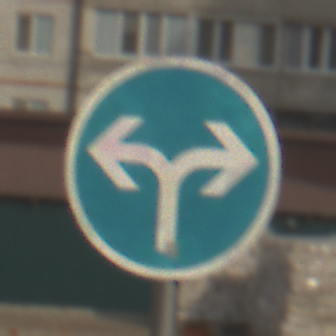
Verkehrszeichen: VorgeschriebeneFahrtrichtungRechtsOderLinks
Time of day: MorningAfternoon
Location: Outdoor (Urban)
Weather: PartlyCloudy
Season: NotSpecified
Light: Natural